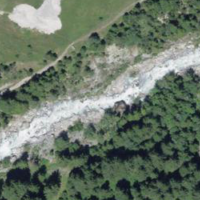
EUNIS habitat code: 32
Species observed at this site:
Gentiana cruciata
Epipactis atrorubens